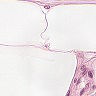
Metastatic tissue present: no